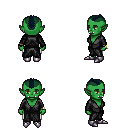
a pixel art fantasy rpg character, female body template, orc, green skin, gray robe, white pants, raven short mohawk hairstyle, bracelets, metal boots, four views (front, back, left, right), 2x2 character sprite sheet, small pixel art, hard edges, no anti-aliasing